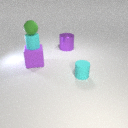
large purple rubber cube below small green rubber sphere